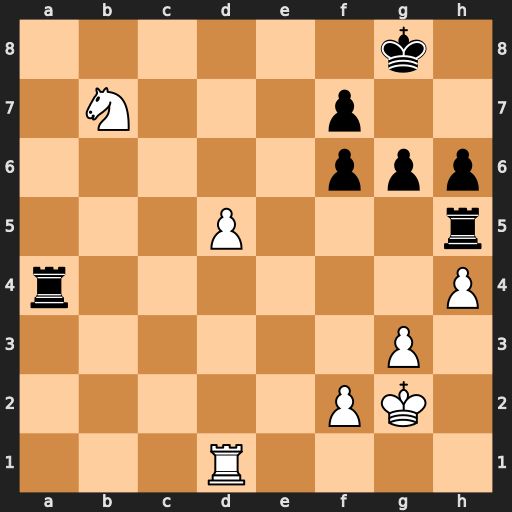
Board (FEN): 6k1/1N3p2/5ppp/3P3r/r6P/6P1/5PK1/3R4
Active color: w
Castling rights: -
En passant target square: -
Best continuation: d6 Ra8 d7